I will show an image sequence of human cooking. I have annotated the images with numbered circles. Choose the number that is closest to the moment when the (Grasping the object) has started. You are a five-time world champion in this game. Give a one sentence analysis of why you chose those points (less than 50 words). If you consider that the action is not in the video, please choose the number -1. Provide your answer at the end in a json file of this format: {"points": []}
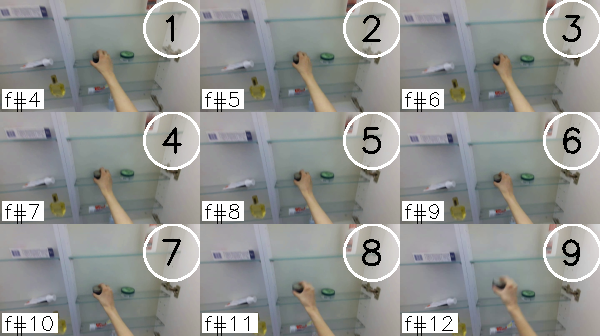
Frame 2 shows the clearest moment of hand-object contact.
{"points": [2]}